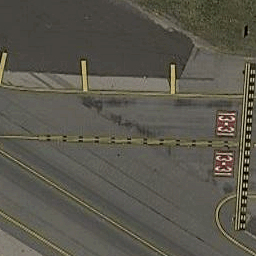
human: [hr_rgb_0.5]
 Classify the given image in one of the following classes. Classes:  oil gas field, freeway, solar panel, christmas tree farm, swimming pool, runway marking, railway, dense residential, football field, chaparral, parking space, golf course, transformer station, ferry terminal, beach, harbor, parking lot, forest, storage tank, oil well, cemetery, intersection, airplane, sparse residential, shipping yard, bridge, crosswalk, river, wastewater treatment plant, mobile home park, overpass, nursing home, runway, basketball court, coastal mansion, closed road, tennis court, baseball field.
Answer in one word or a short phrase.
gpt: runway marking